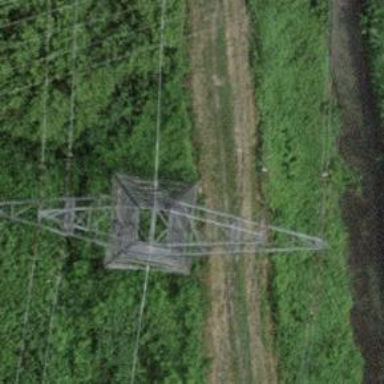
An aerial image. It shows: Power line is depicted.